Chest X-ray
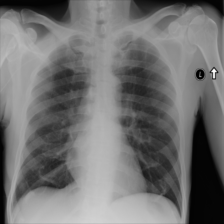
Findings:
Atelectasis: negative
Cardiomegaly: negative
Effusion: negative
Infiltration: negative
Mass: negative
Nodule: negative
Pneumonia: negative
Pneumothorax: negative
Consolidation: negative
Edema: negative
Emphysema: negative
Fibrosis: negative
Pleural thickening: negative
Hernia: negative